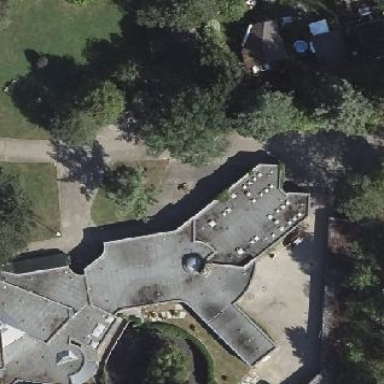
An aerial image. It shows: Chapel building.